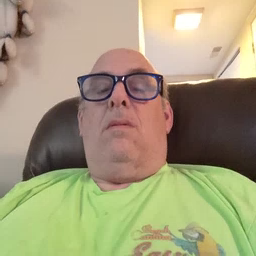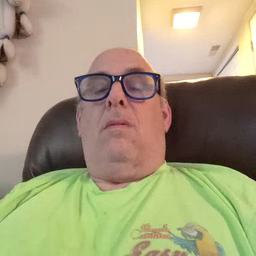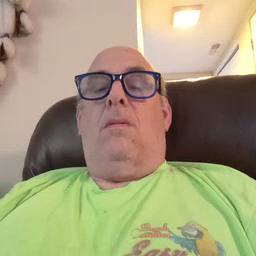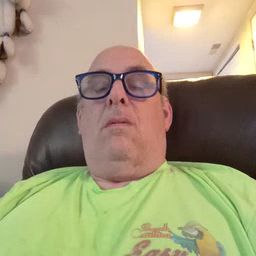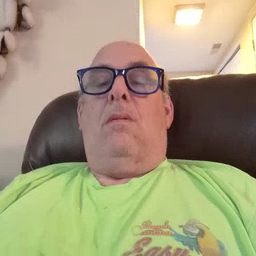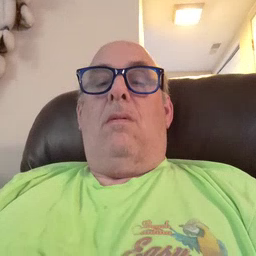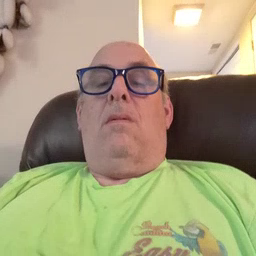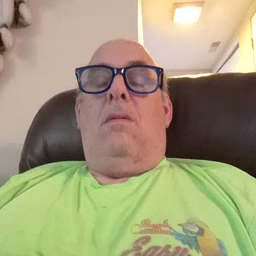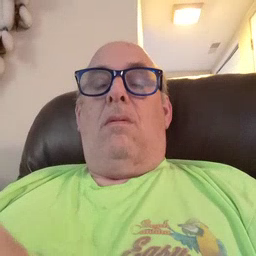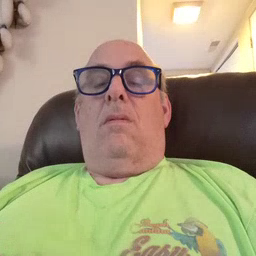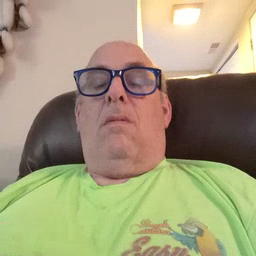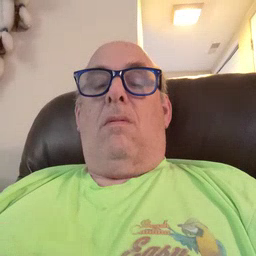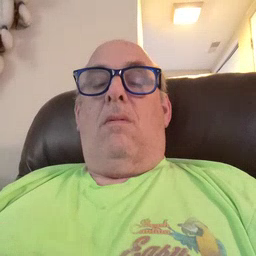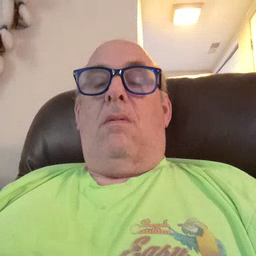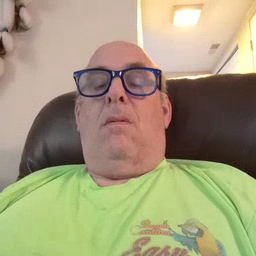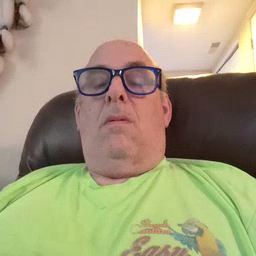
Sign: bedroom